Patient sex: M
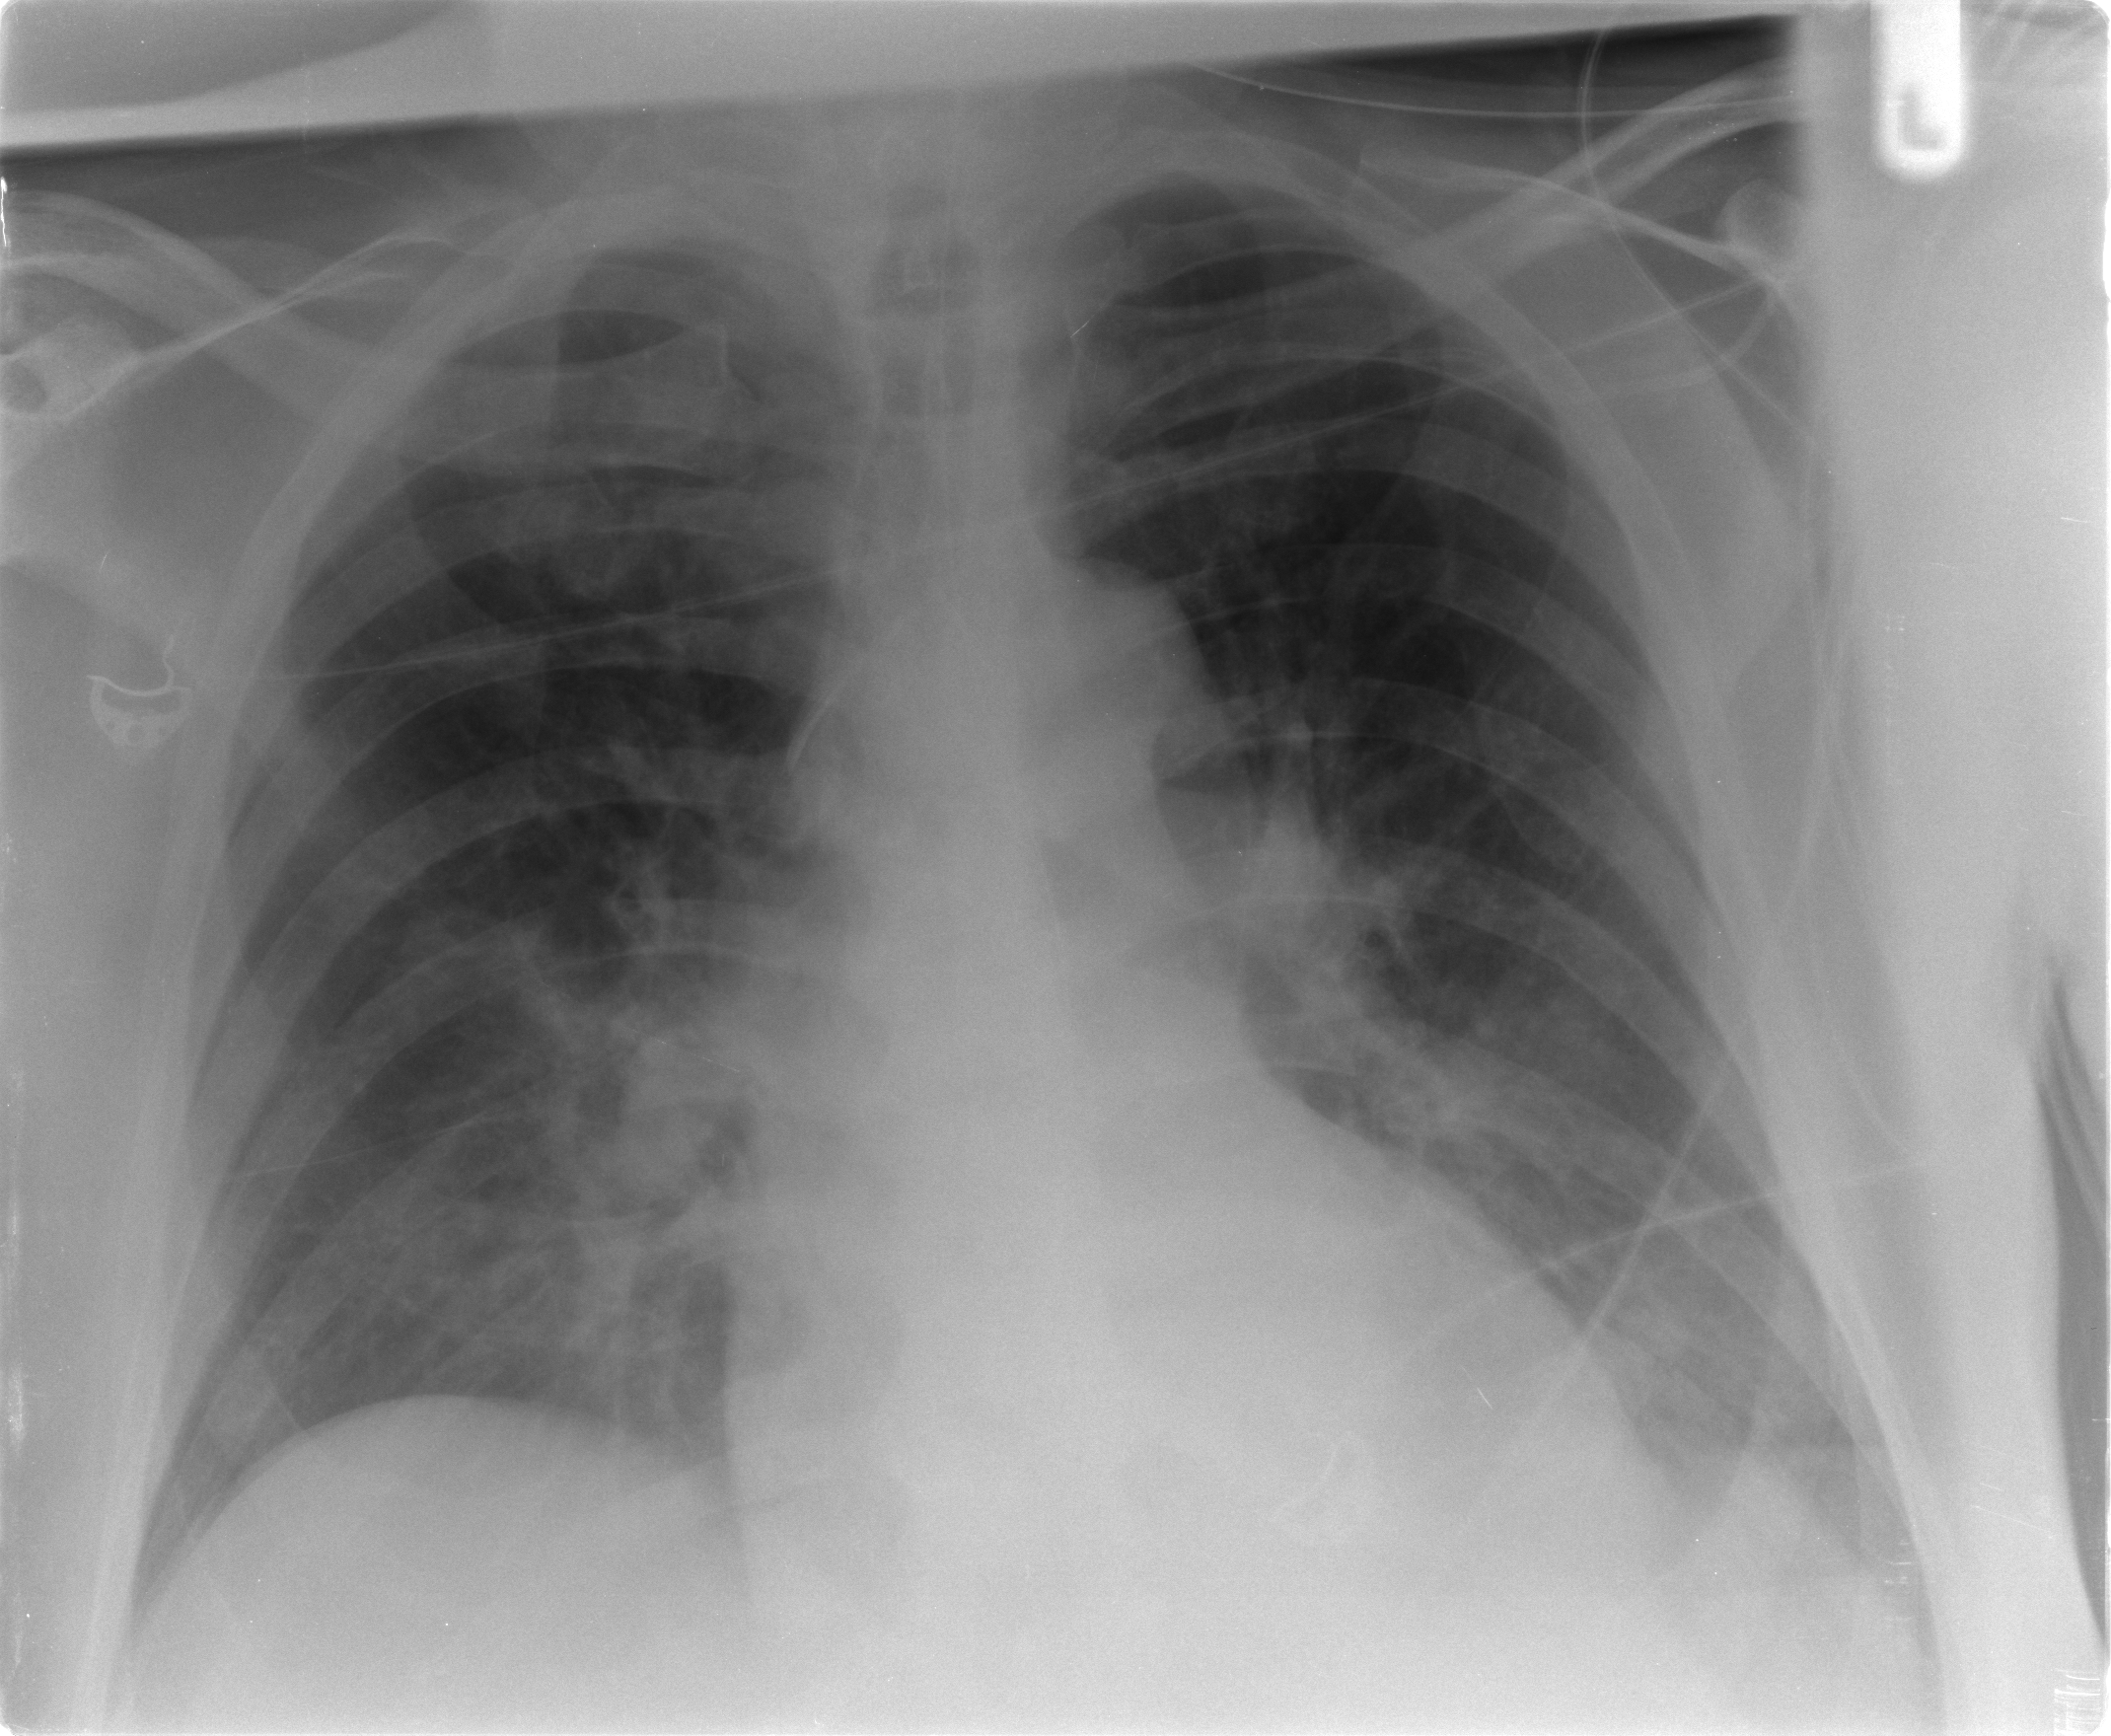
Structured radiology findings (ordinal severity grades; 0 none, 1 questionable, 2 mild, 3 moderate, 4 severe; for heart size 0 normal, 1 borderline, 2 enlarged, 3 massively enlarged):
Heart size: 1
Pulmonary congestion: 2
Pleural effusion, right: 0
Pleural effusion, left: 2
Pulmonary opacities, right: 2
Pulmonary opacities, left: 2
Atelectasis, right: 0
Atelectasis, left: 2